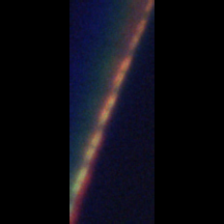
Taxon: Psuedo-nitzschia
Group: Diatoms